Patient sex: M
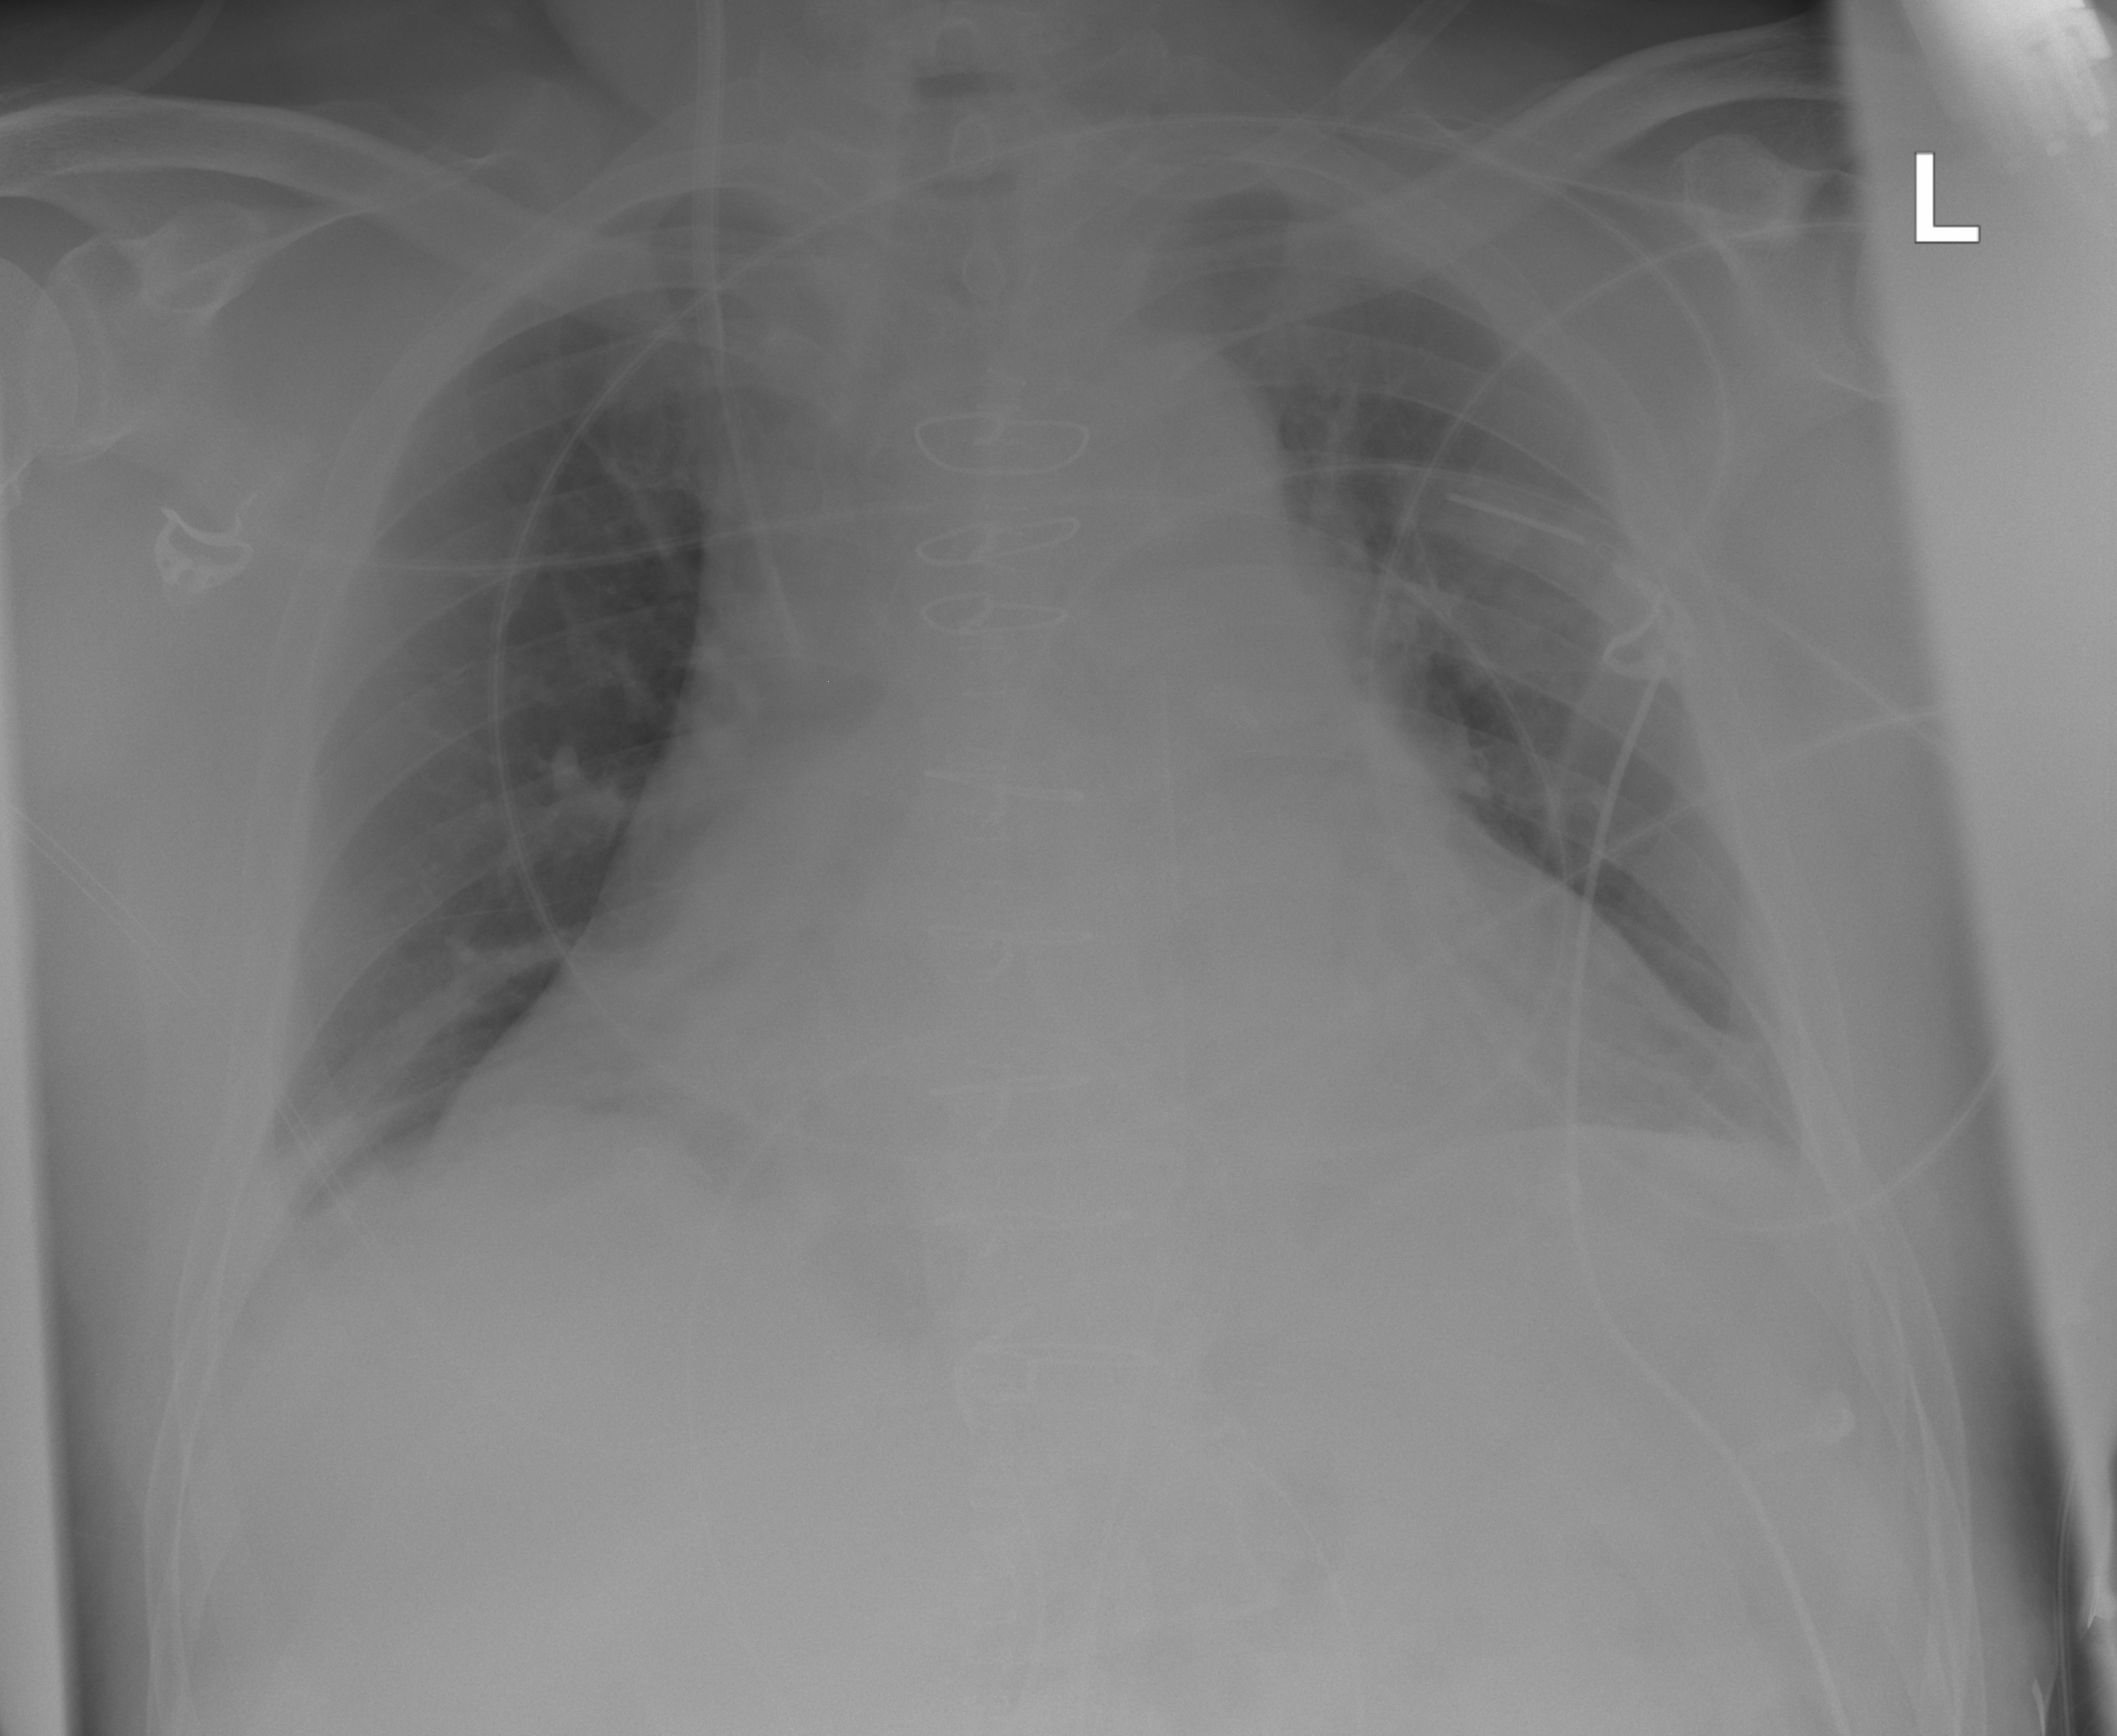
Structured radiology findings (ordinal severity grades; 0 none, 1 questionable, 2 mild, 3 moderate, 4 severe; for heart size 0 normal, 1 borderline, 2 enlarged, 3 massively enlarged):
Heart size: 2
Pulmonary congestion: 0
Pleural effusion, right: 0
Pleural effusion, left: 0
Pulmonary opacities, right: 1
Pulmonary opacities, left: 0
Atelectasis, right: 2
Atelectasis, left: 0